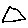
Label: triangle